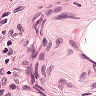
Metastatic tissue present: no